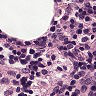
Metastatic tissue present: no